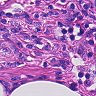
Metastatic tissue present: no